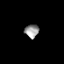
Tissue: prostate
Cell type: B cells
Senescence score: 0.6839
Nuclear area (px): 185
Mean DAPI intensity: 150.119